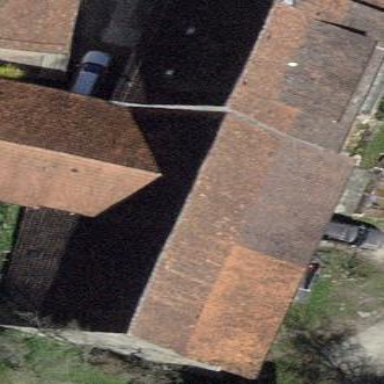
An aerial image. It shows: Building with tile roof.